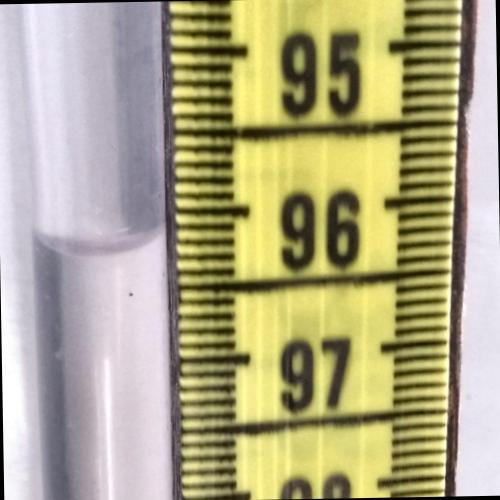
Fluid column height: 96.2 cm